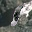
Label: 1